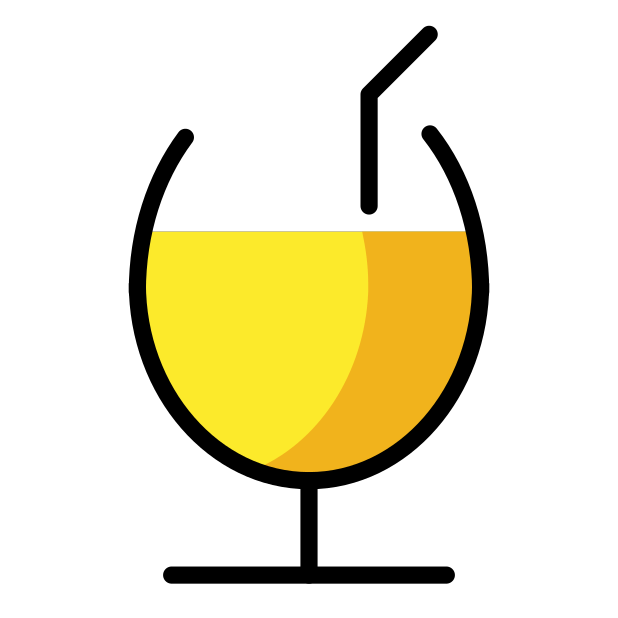
Emoji: 🍹
Name: tropical drink
Unicode: 0x1f379